Aerial crown-view tile of a tropical tree (Barro Colorado Island, Panama), acquired 20240716:
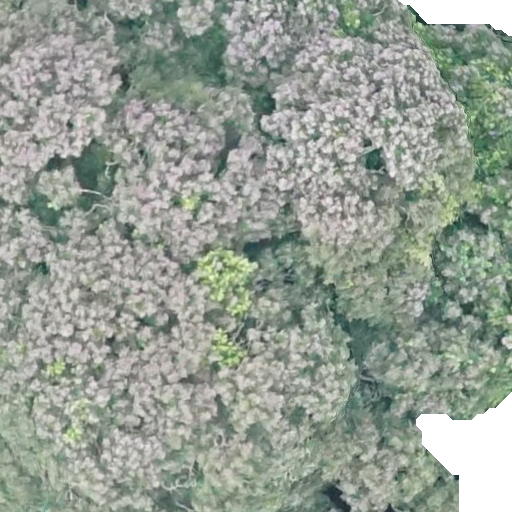
Species: Dipteryx oleifera
GBIF accepted scientific name: Dipteryx oleifera
Crown area: 616.48 m²